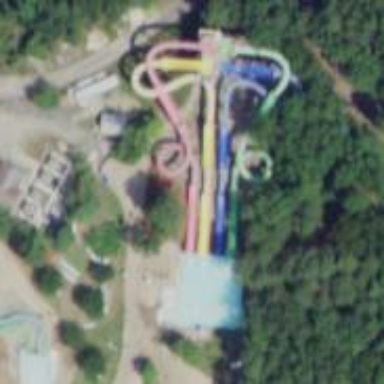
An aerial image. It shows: Water slide attraction.